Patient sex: F
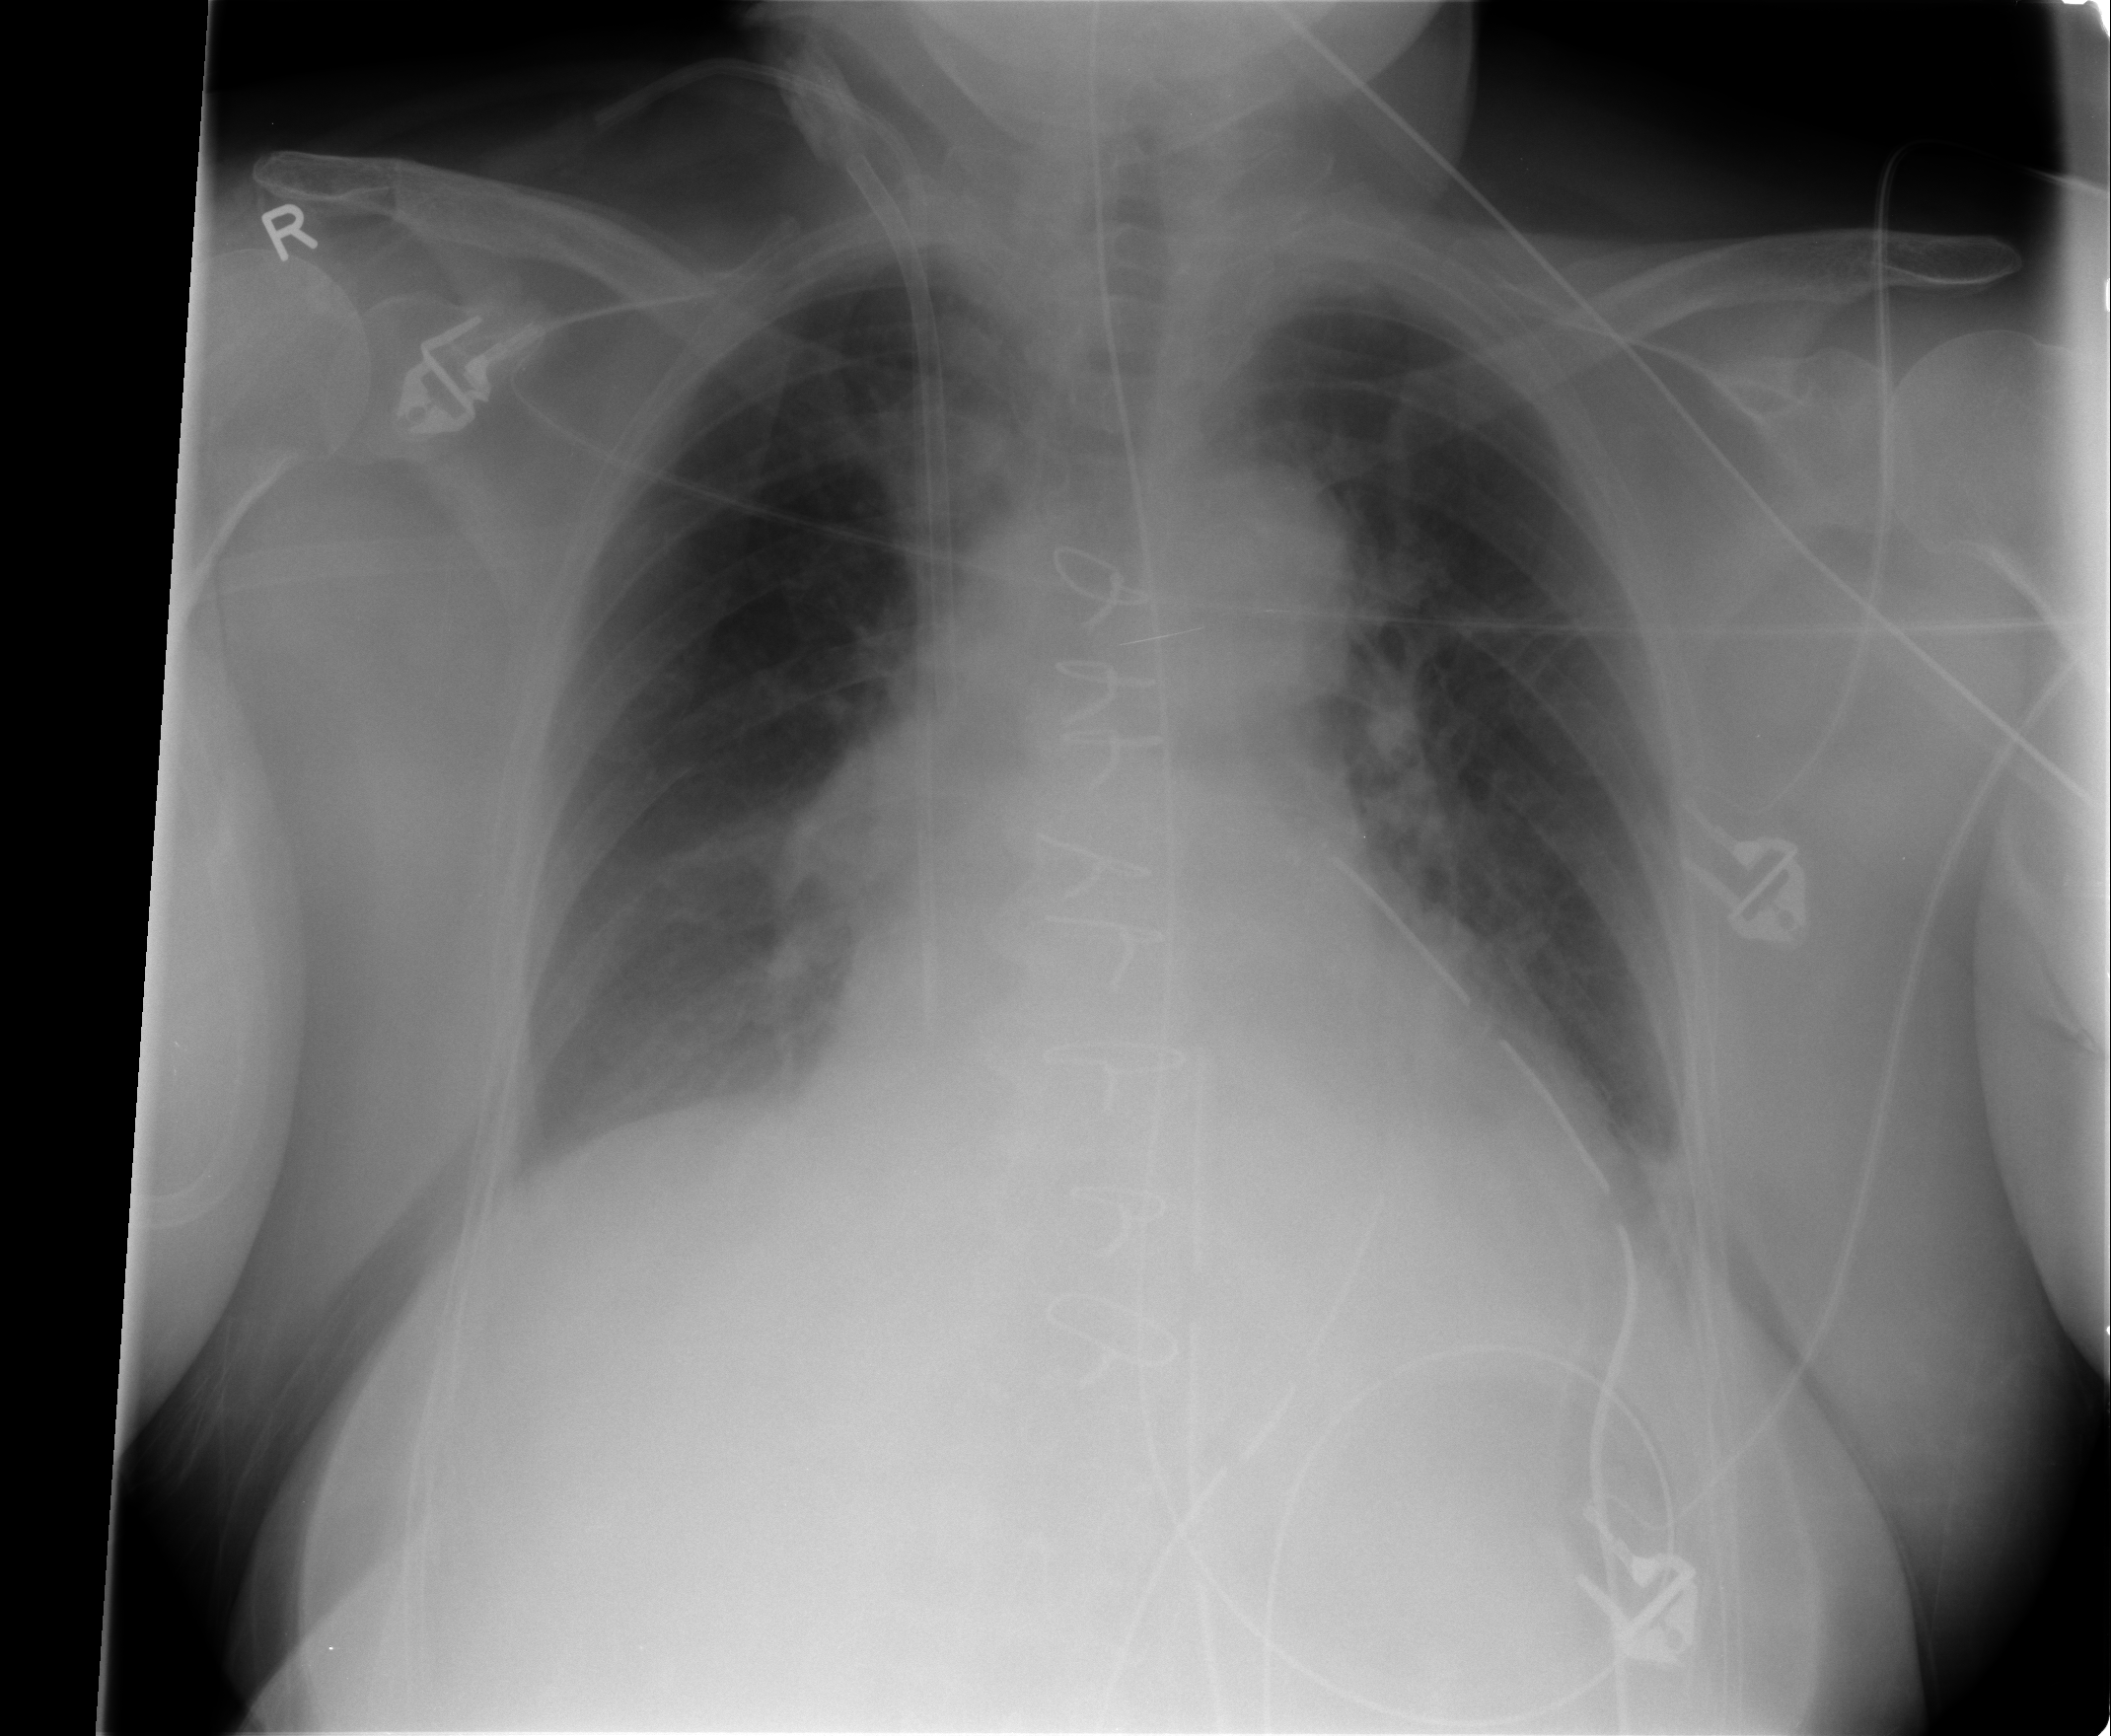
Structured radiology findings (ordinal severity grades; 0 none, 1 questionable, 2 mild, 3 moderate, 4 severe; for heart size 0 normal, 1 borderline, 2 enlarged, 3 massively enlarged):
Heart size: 2
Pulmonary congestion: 0
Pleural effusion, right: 1
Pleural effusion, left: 1
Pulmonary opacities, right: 0
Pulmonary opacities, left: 0
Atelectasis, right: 2
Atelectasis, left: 2